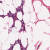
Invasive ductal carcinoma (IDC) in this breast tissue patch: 0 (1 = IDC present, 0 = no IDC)